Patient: sex M, age 66
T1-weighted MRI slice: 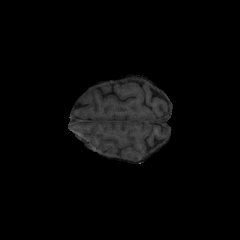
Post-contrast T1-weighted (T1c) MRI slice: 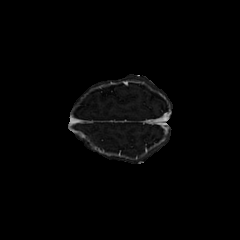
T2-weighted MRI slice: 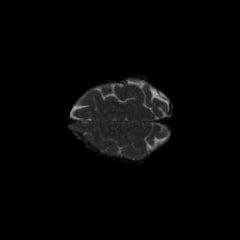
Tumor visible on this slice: no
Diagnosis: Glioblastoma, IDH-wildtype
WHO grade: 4